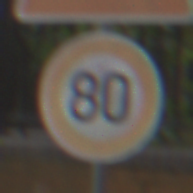
Verkehrszeichen: Geschwindigkeit80
Zusatzzeichen oben: FlugbetriebLinks
Umgebung: Outdoor, Urban
Tageszeit: MorningAfternoon
Wetter: Overcast
Licht: Natural
Jahreszeit: NotSpecified
Kontrast: LowContrast